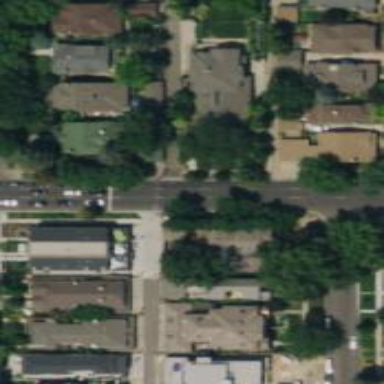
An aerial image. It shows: Alley classified as service road.